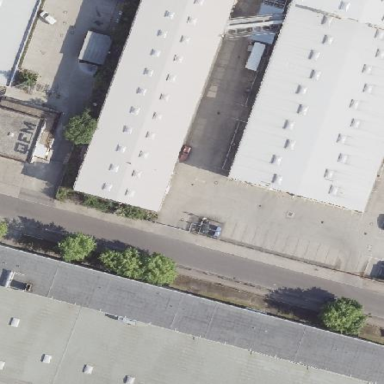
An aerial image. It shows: Commercial building.